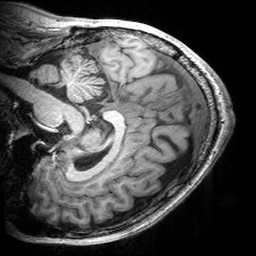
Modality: T1w
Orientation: sagittal
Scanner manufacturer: siemens
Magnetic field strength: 3 T
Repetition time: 2.53 s
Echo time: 0.00299 s